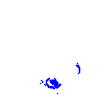
Particle: kaon